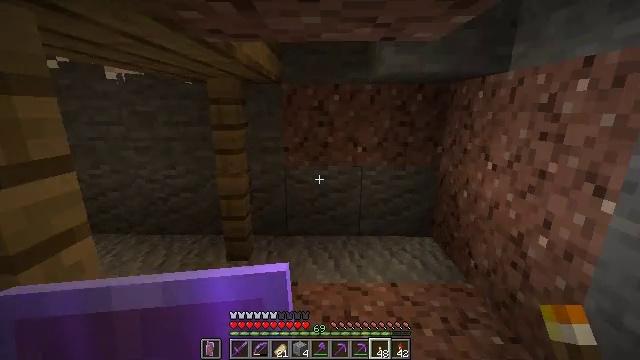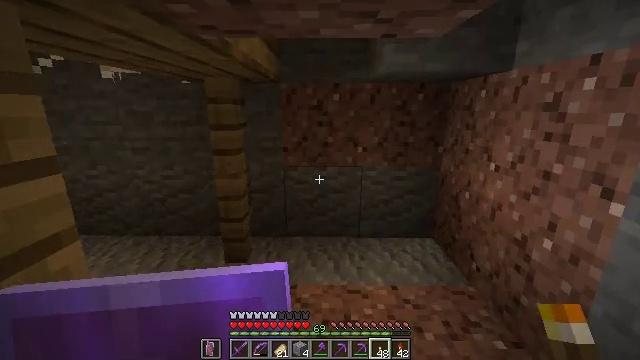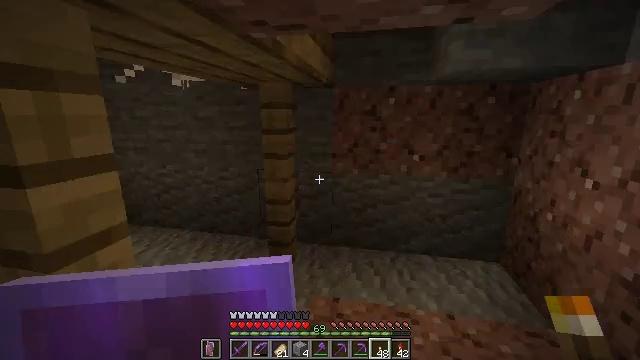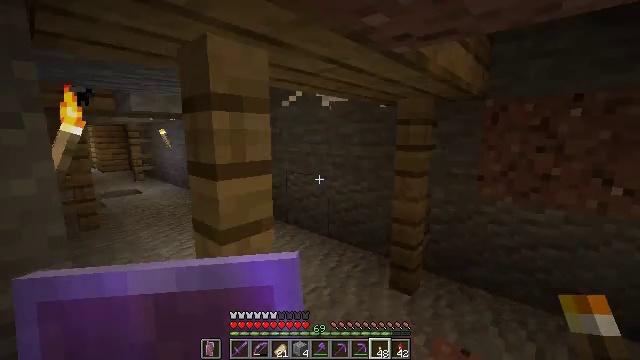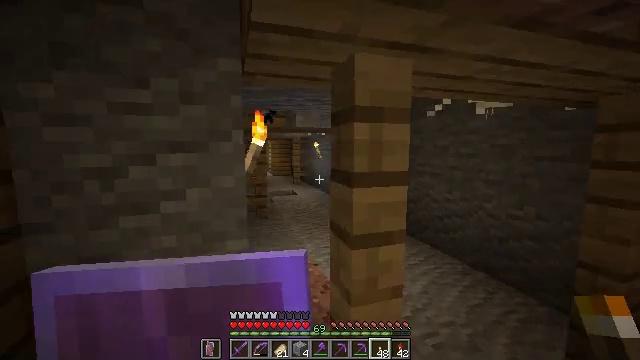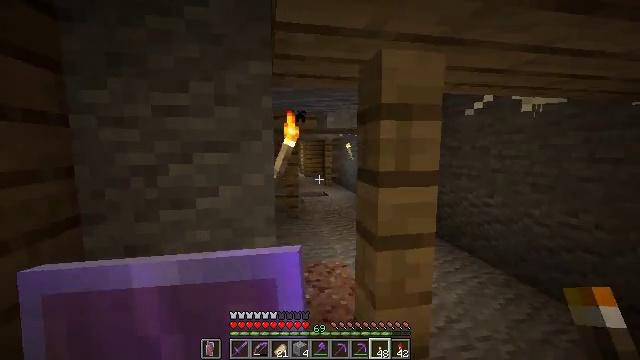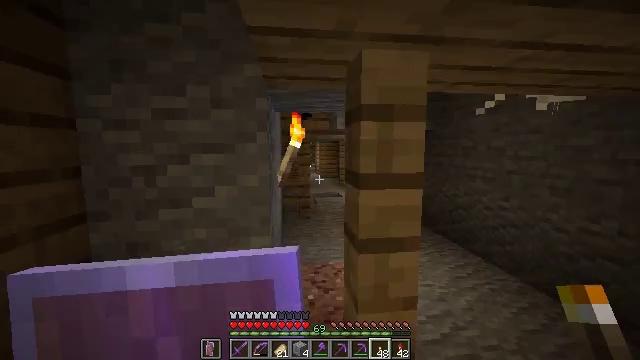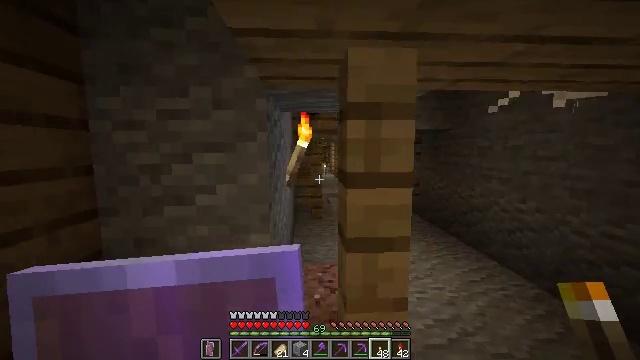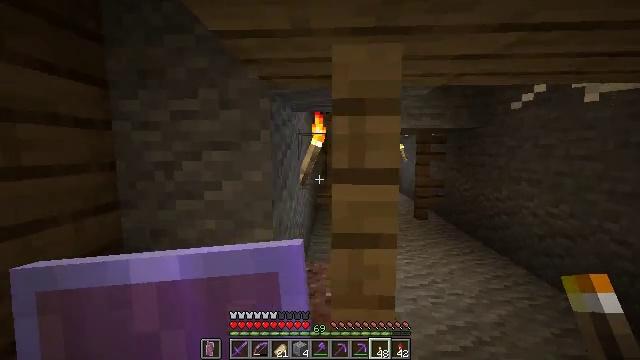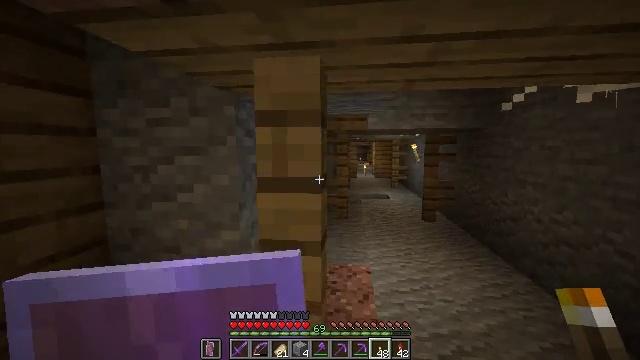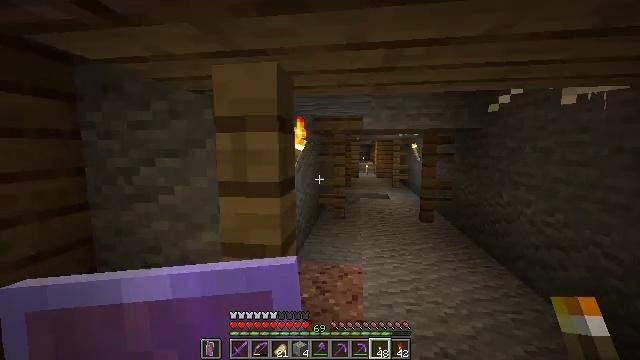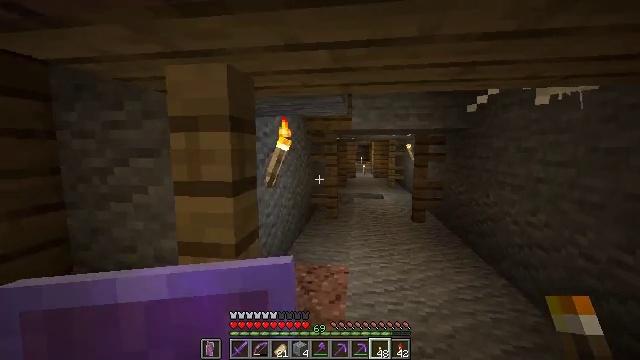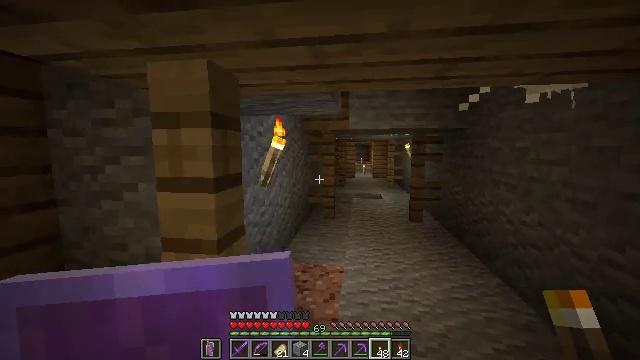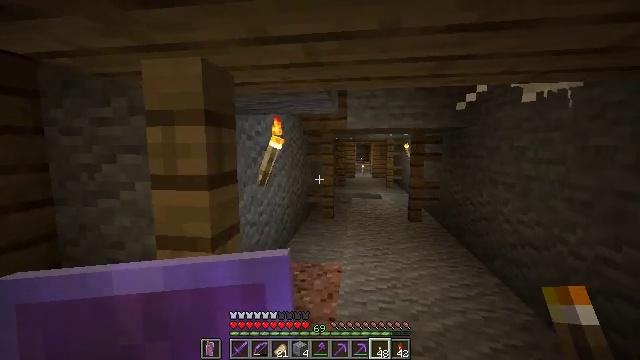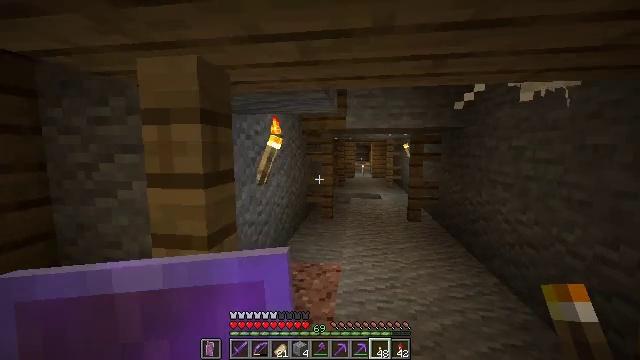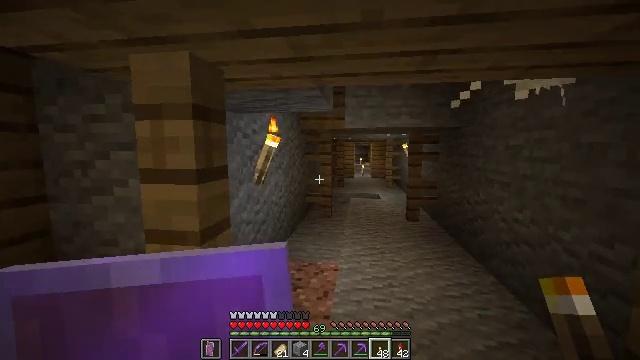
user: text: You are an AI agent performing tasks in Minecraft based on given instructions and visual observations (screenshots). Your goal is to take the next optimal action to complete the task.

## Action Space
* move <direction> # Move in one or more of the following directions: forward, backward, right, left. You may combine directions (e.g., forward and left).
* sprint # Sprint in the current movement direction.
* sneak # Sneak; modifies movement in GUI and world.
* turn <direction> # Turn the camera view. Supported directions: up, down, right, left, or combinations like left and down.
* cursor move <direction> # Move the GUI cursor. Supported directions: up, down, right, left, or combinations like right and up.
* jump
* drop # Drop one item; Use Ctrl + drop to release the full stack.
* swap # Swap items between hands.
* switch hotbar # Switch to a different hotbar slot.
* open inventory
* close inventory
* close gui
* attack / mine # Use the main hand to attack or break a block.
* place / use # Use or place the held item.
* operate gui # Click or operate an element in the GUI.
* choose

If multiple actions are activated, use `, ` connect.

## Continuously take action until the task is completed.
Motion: motion action
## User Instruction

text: Make the polished andesite on a crafting table.
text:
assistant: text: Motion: no_op
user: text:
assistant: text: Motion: turn left and up
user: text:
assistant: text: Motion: turn left and up
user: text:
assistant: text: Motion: turn left and up
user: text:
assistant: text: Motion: move right, turn left
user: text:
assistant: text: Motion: move right, turn left
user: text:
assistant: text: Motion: move right, turn left
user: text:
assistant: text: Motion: move right, turn left
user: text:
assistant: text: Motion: move right, turn left
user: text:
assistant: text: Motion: move right, turn left
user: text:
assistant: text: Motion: no_op
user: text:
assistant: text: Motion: no_op
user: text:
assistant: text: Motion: no_op
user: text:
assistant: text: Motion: no_op
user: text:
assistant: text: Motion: no_op
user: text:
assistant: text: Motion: no_op
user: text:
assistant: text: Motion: move forward
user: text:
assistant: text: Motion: move forward
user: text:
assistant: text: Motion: move forward
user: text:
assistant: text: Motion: move forward, turn right and down
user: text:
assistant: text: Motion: move forward, turn right and down
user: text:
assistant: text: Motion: move forward, turn right
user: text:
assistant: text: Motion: move forward
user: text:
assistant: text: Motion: move forward
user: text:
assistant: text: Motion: move forward
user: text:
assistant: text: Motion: move forward
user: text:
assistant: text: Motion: move forward, sprint
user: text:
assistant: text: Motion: move forward, sprint
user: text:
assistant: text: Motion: move forward, sprint
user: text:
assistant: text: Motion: move forward, sprint